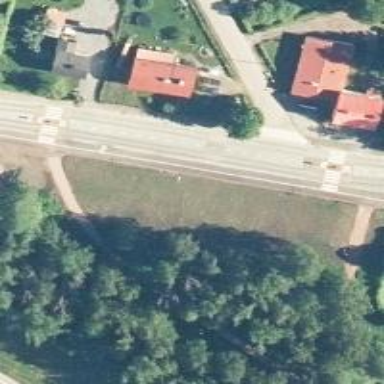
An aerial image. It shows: Asphalt cycleway.